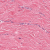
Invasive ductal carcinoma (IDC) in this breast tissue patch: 0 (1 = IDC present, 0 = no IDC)